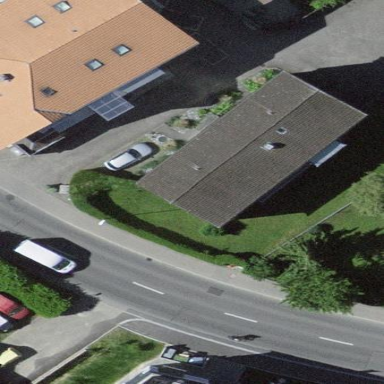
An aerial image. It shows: Residential building with gabled roof.